Question: first of all here is the message
> The changes to the database were
committed successfully, but an error
occurred while updating the object
context. The ObjectContext might be in
an inconsistent state. Inner exception
message: A referential integrity
constraint violation occurred: The
property values that define the
referential constraints are not
consistent between principal and
dependent objects in the relationship.
the problem happens when i try to insert new data in the entityframework
---
My entity model

in the database i set the relation to cascade on delete and update. that is the only change i made to the relation
---
My Action Method :
'''
[HttpPost]
public ActionResult CompleteRegisteration(RegisterViewModel model)
{
if (!ModelState.IsValid)
{
return View(model);
}
var user = new User
{
DisplayName = model.DisplayName,
FullName = model.Name,
Email = model.Email,
};
user.AuthenticationTokens.Add(new AuthenticationToken
{
ClaimedIdentifier = model.ClaimedIdentifier,
DisplayName = model.Email
});
_userRepository.InsertOrUpdate(user);
_userRepository.Save();
return RedirectToAction("Index", "Home");
}
'''
---
and the user repository methods :
'''
private readonly StoryWritingEntities context = new StoryWritingEntities();
public void InsertOrUpdate(User user)
{
context.Users.Attach(user);
context.ObjectStateManager.ChangeObjectState(user,
user.Id == default(int)
? EntityState.Added // if true then this is a new entry
: EntityState.Modified); // if false this is an Existing entry
}
public void Save()
{
context.SaveChanges();
}
'''
---
the problem is caused by 'context.SaveChanges()' there is a record inserted in the users table but nothing is inserted in the AuthenticationTokens table
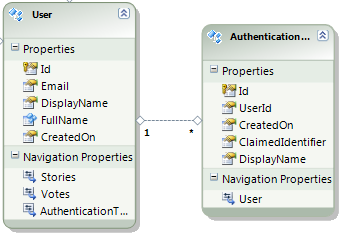
Answer: If you simply did the following this wouldn't happen:
'''
context.Users.AddObject(user);
content.SaveChanges();
'''
I suspect the problem is occurring because EF doesn't know about the 'AuthenticationToken' object, it's not being attached to the context because it's added to a disconnected entity which is then attached to the context.
You either need to let EF handle the whole object graph connectivity situation or you need to do it all yourself. Mixing and matching like this doesn't work.